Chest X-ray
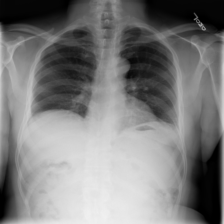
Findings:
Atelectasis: negative
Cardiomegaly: negative
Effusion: negative
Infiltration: negative
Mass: negative
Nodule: negative
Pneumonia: negative
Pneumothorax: negative
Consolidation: negative
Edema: negative
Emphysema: negative
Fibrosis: negative
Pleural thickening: negative
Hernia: negative